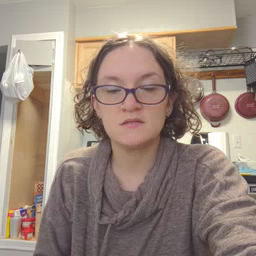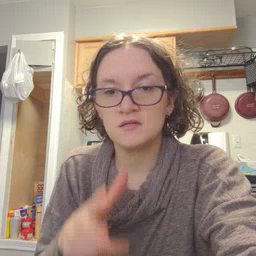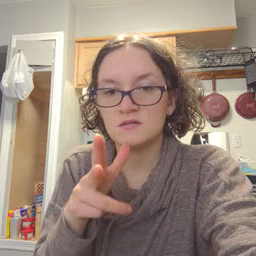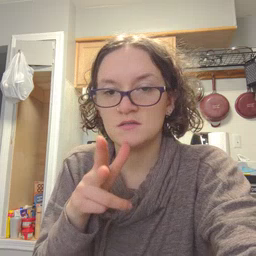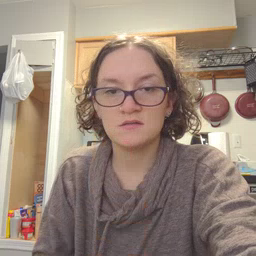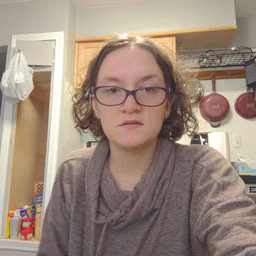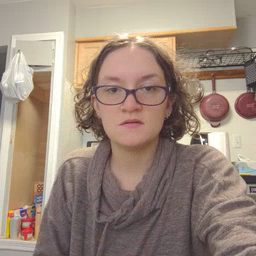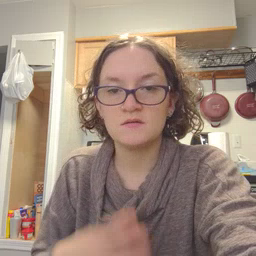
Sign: hen